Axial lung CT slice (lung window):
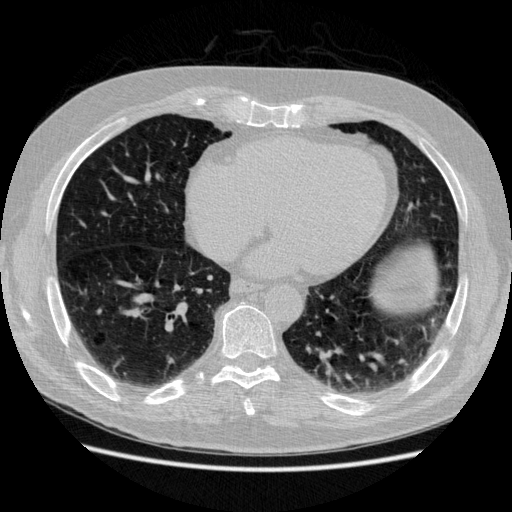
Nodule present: no